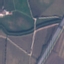
Land use / land cover class: Highway